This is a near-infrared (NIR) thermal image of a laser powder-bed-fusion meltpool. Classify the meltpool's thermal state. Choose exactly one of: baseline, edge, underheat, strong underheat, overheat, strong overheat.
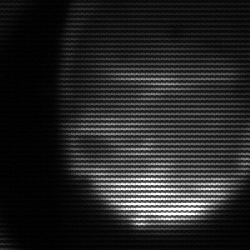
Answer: edge